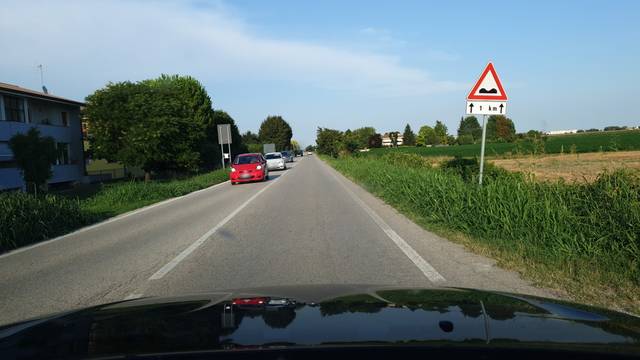
Region: Italy
Coordinates: 45.027, 11.647